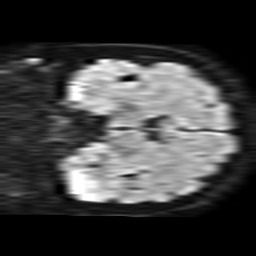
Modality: TRACE
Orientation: coronal
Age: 47
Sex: female
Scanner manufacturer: philips
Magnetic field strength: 1.5 T
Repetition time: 3.398 s
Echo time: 0.06922 s